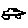
Label: car